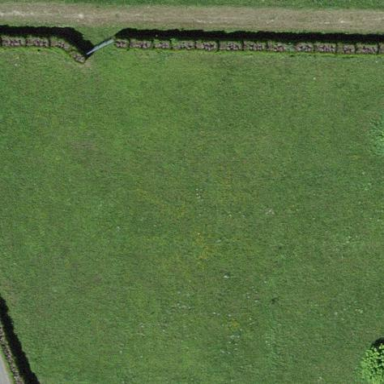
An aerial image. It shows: Beautiful meadow.